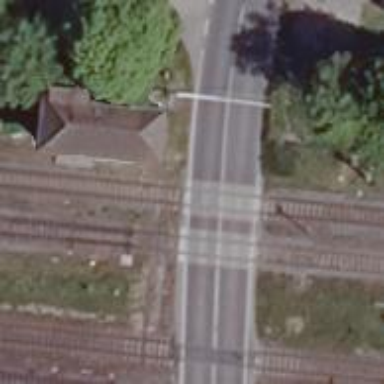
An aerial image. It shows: Level crossing with full barrier system and saltire markings.